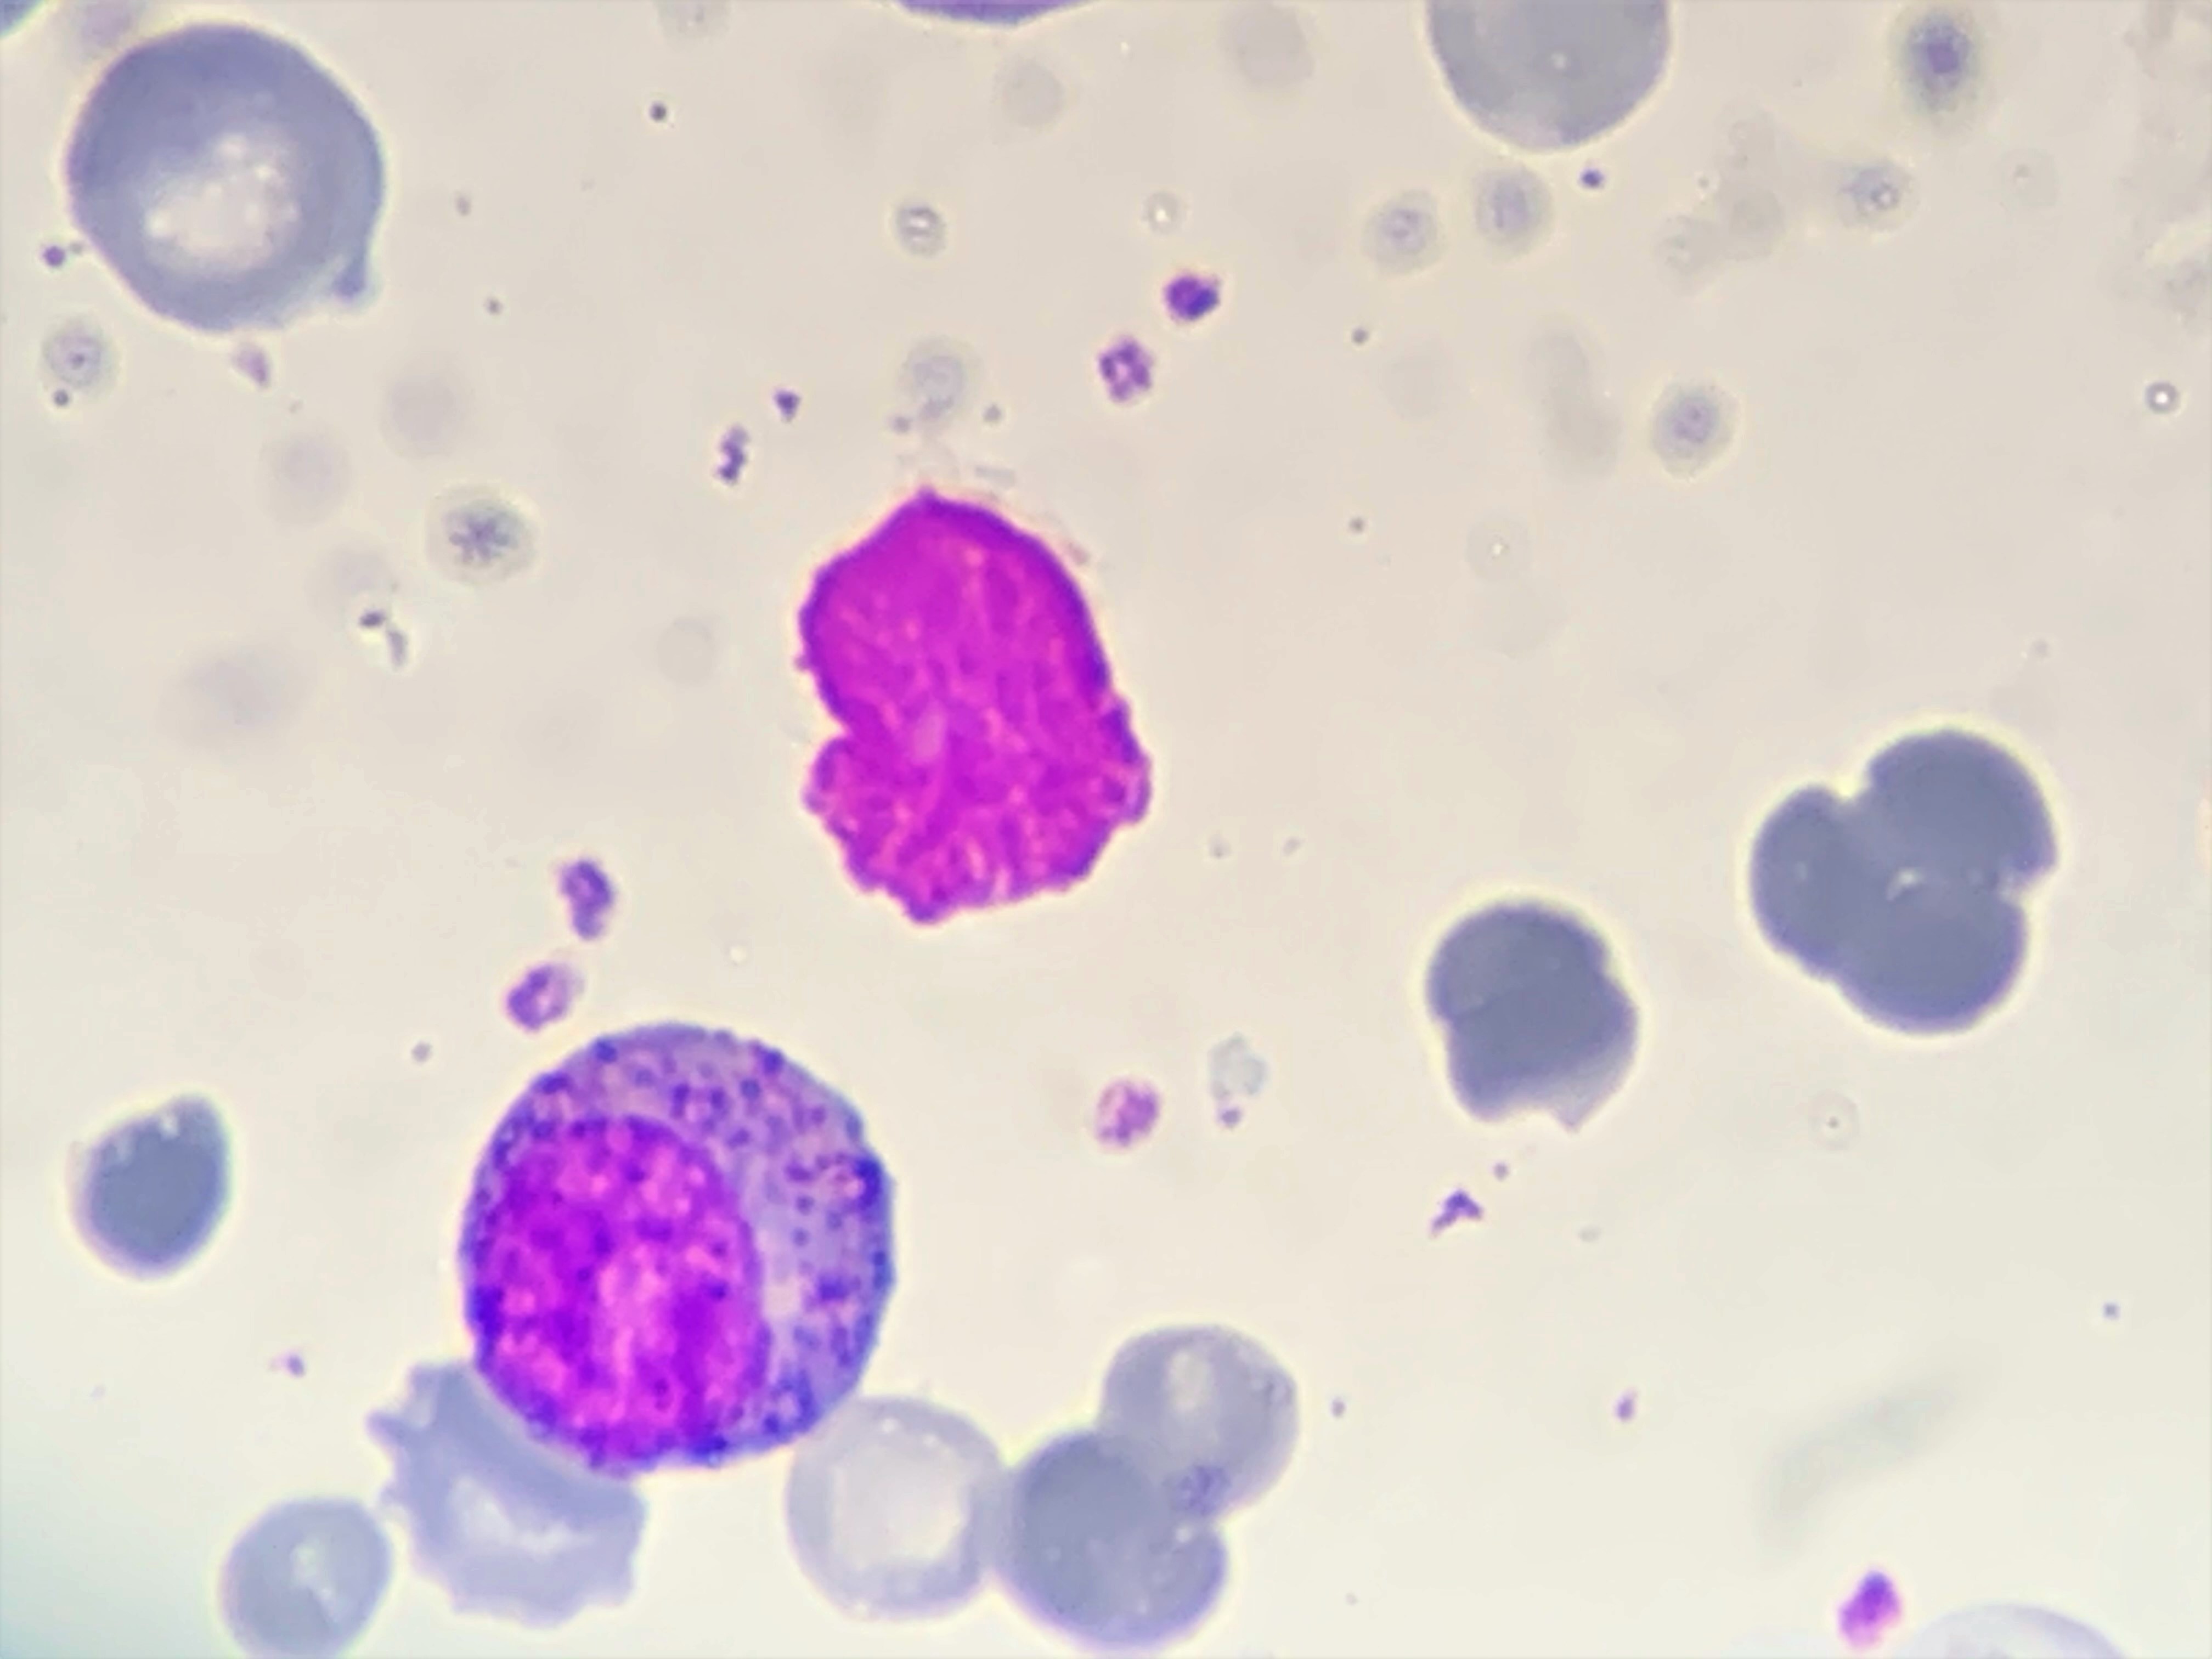
Cell type: MYELOCYTE